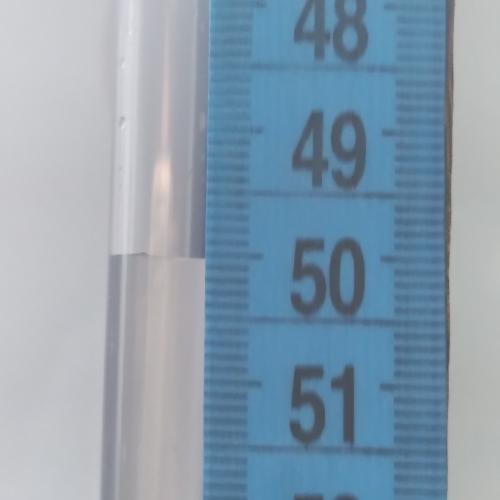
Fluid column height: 50.0 cm